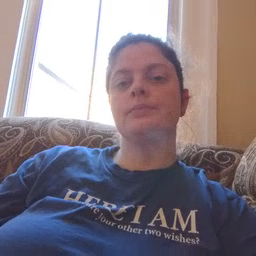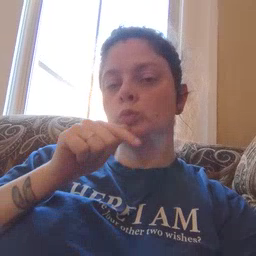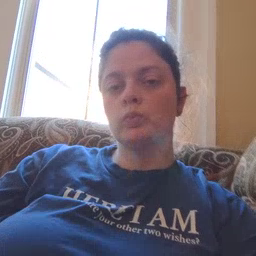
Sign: who